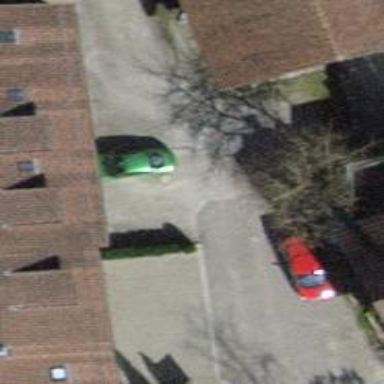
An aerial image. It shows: Driveway made of paving stones.